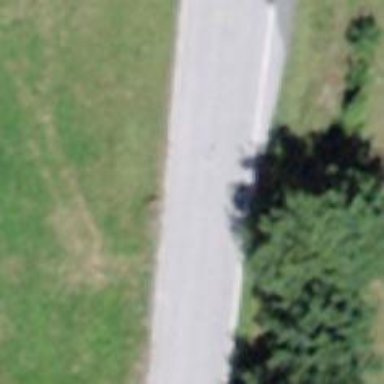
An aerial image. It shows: Unclassified road.